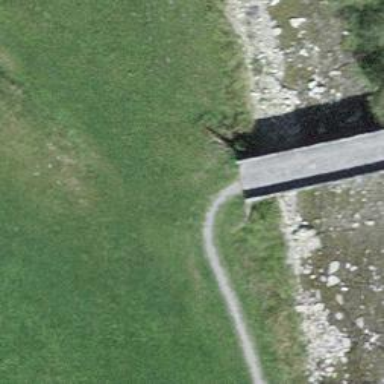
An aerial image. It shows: Concrete track with bridge. The track is of grade1 tracktype.